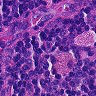
Metastatic tissue present: no